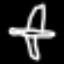
Label: airplane